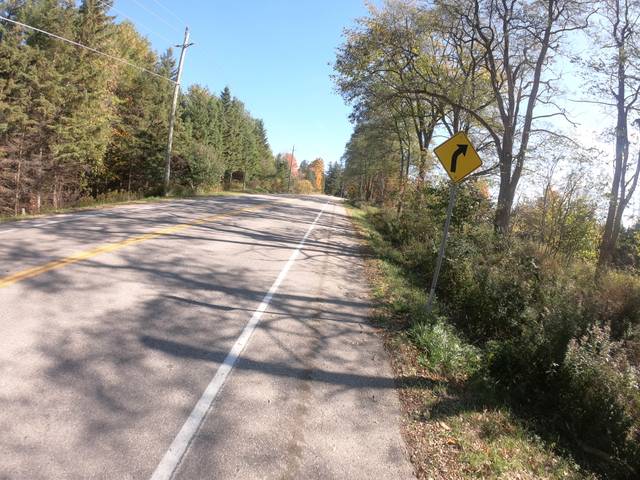
Region: Canada
Coordinates: 43.485, -80.613